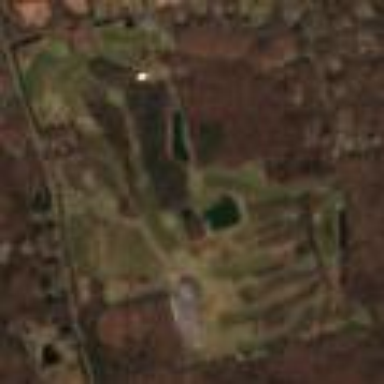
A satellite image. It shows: Golf course surrounded by greenery.